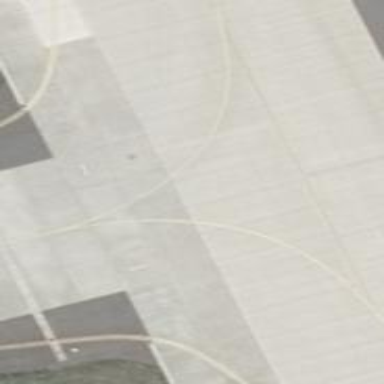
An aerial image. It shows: Taxiway at the airport with concrete surface.